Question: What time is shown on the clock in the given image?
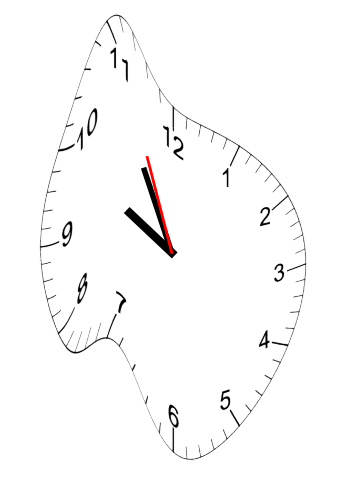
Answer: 09:54:56